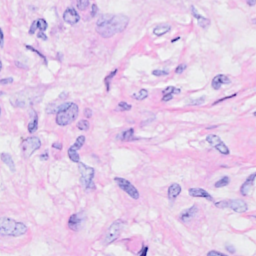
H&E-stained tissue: Breast